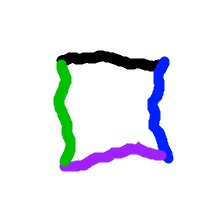
Shape: square